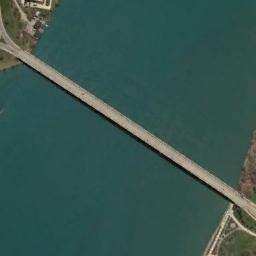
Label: bridge